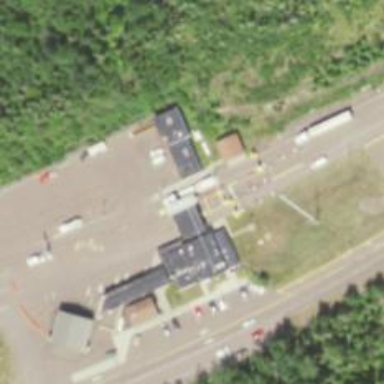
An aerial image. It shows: Border control barrier.